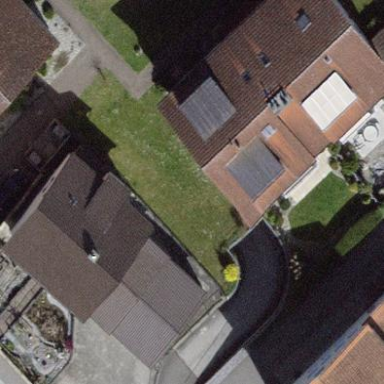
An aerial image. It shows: Detached building with gabled roof.